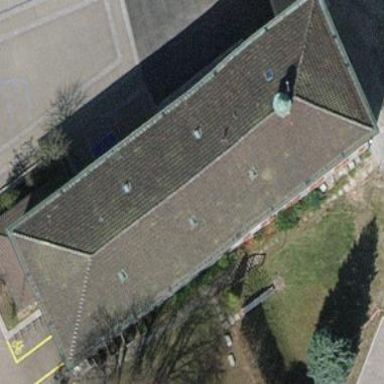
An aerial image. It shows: School building.